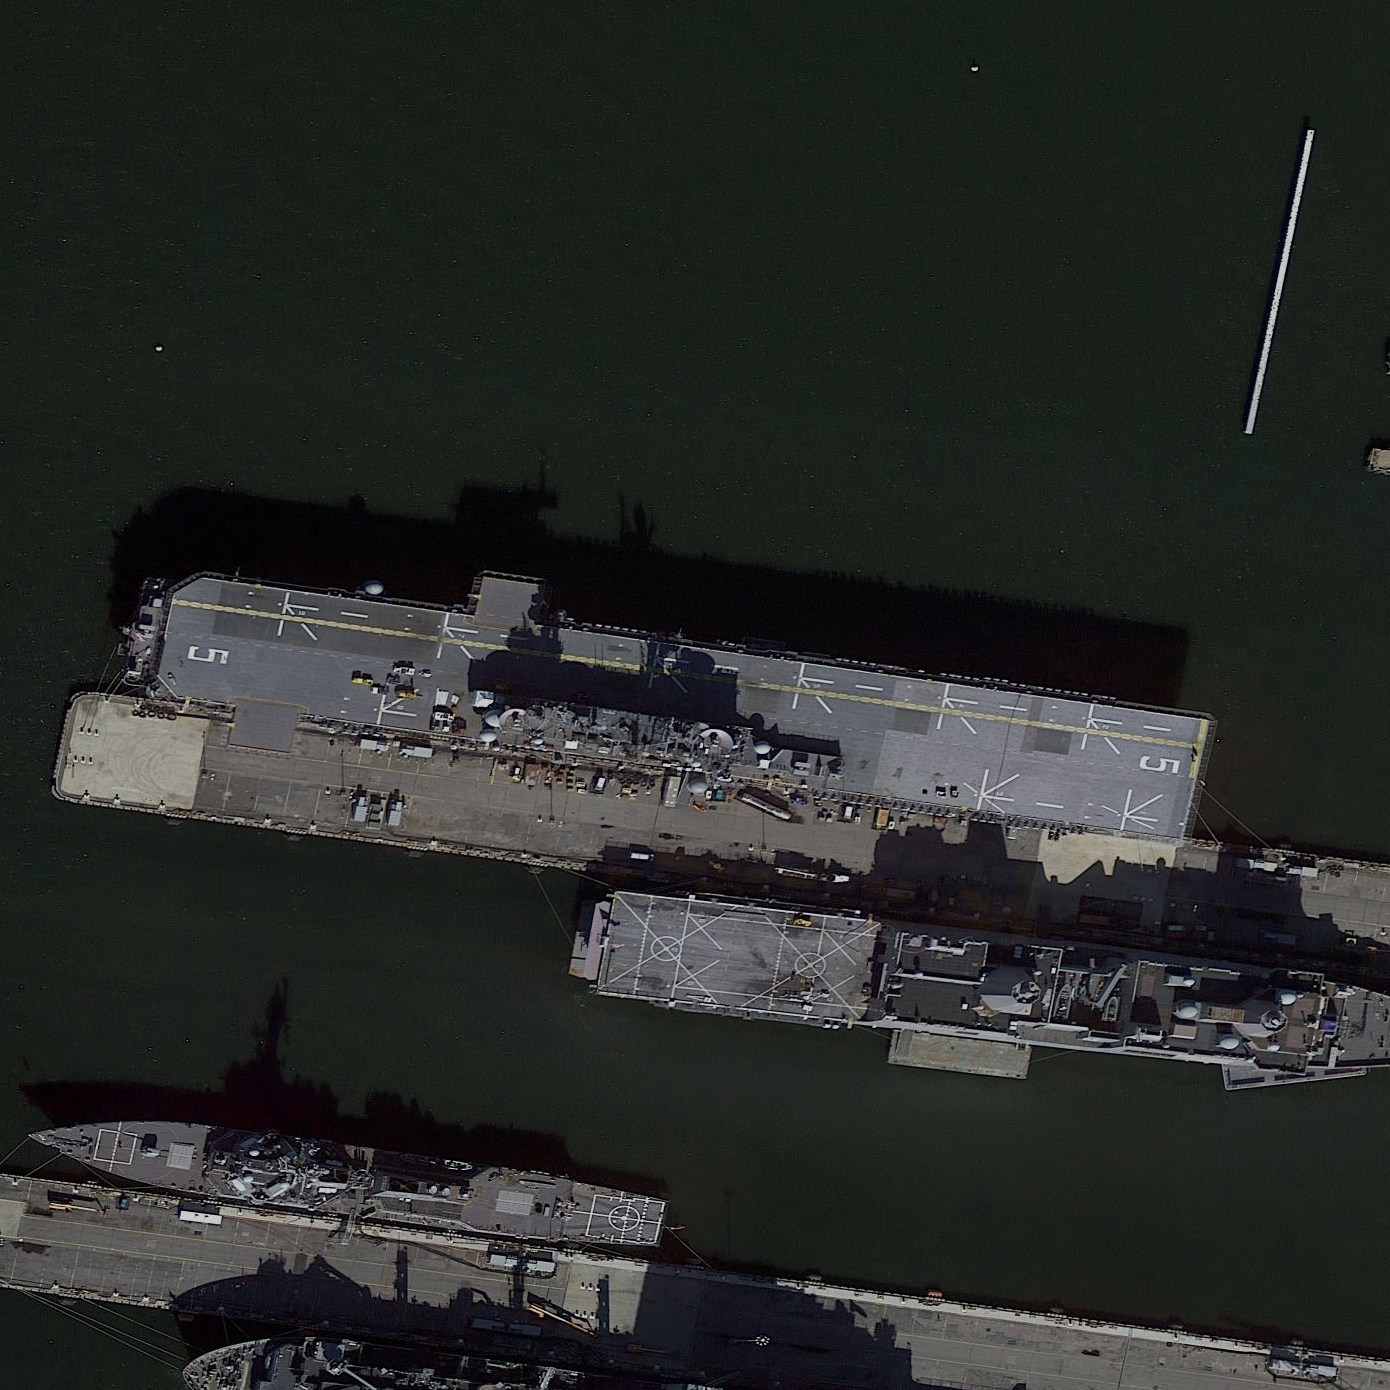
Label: assault